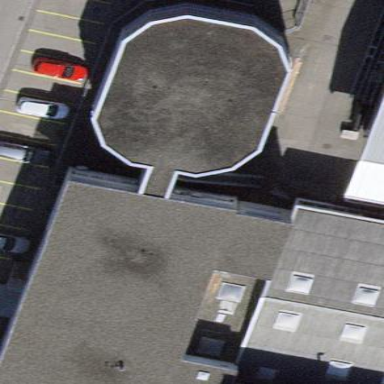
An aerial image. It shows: Office building.